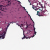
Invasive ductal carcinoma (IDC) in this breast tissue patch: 0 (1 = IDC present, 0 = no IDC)